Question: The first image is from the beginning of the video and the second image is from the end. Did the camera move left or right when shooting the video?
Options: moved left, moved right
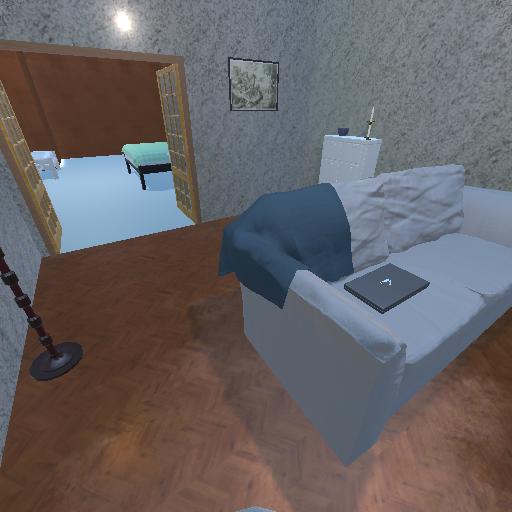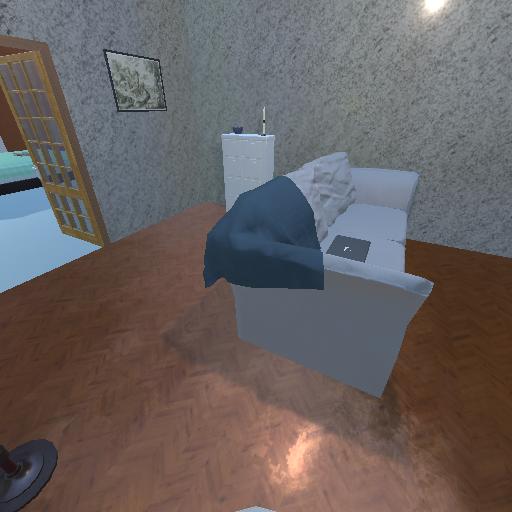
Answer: moved left